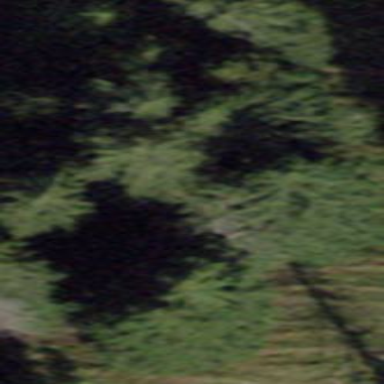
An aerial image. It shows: Forest area.